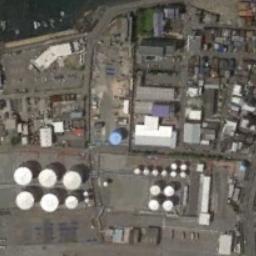
Label: storage tanks